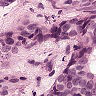
Metastatic tissue present: yes